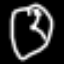
Label: clock